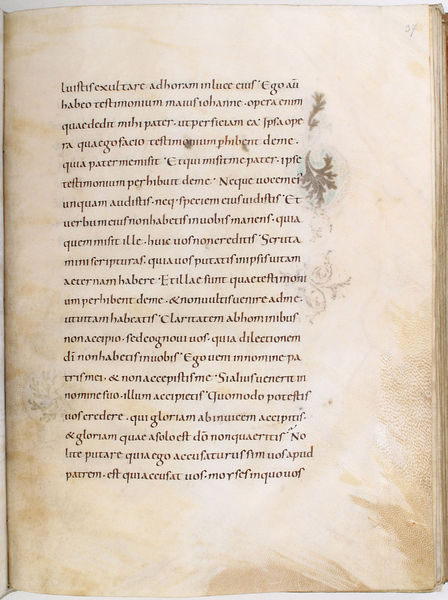
Titel: Gerocodex, Perikopenbuch
Institution: Darmstadt, Hessische Landesbibliothek
Schlagwörter: blätter, gelb, ocker, ausschnitt, blume, blumen, braun, schmuck, schwarz, weiss, zeichen, zeichnung, beige, muster, ornament, alt, blatt, pflanze, pflanzen, schrift, papier, vergilbt, rand, sepia, ornamente, farn, offen, buch, linie, druck, schwarzweiss, seite, text, tinte, ranke, fleck, buchseite, pergament, seiten, rosette, mittelalter, luther, breit, fraktur, gedruckt, altdeutsch, handschrift, latein, buchmalerei, bchseite, kaligraphie, latain, ego, tierhaut, onament, marginalie, caligraphie, das is echt schwer, habeo